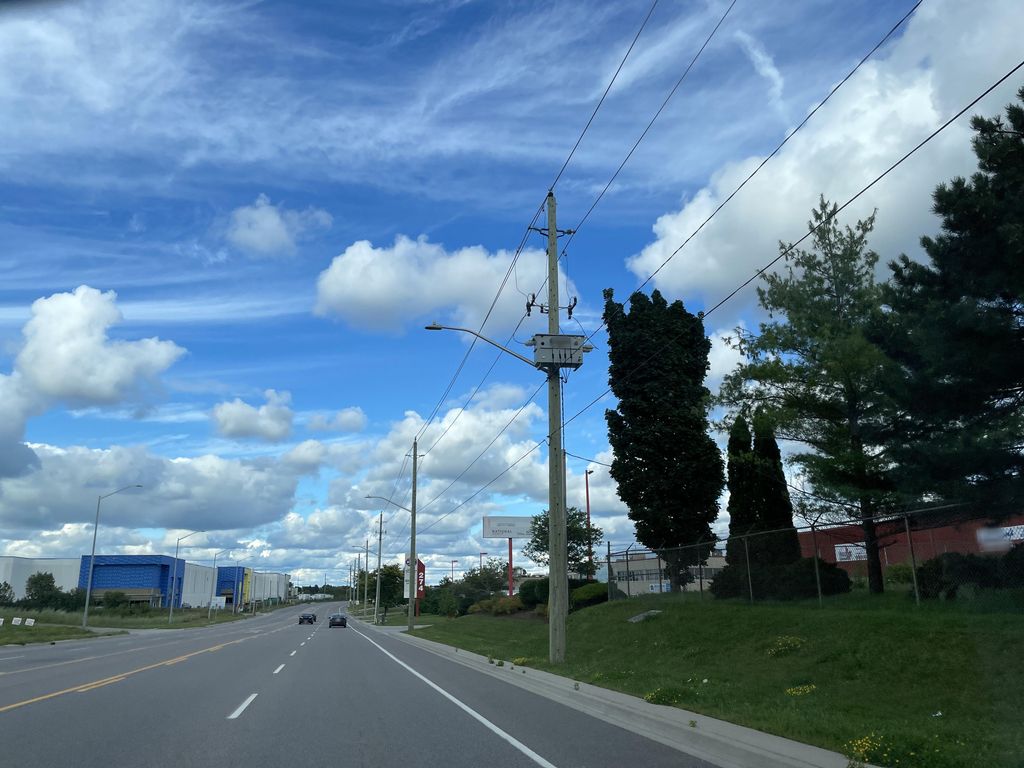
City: kitchener-waterloo